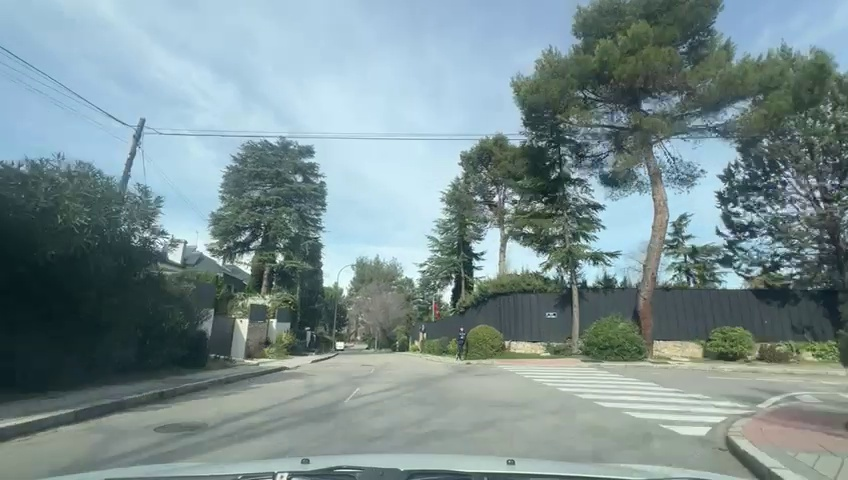
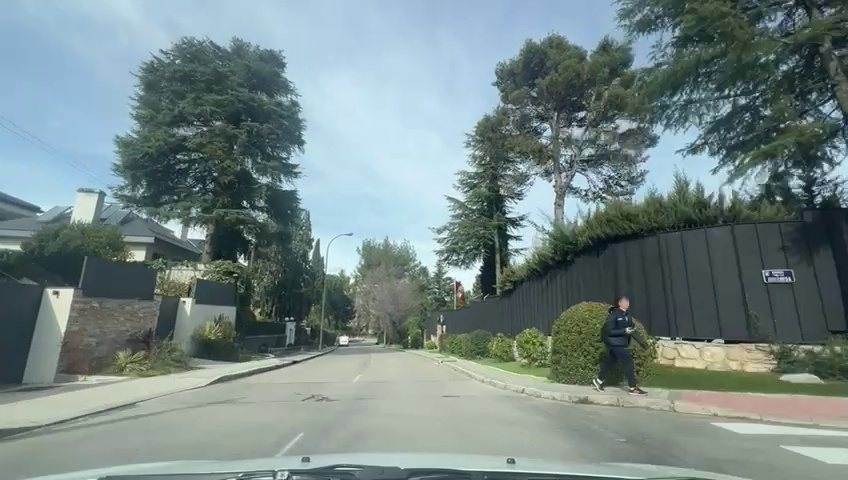
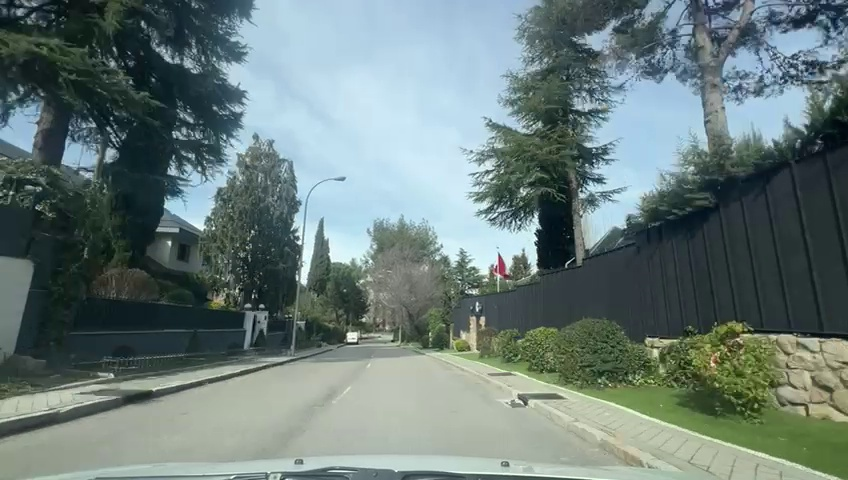
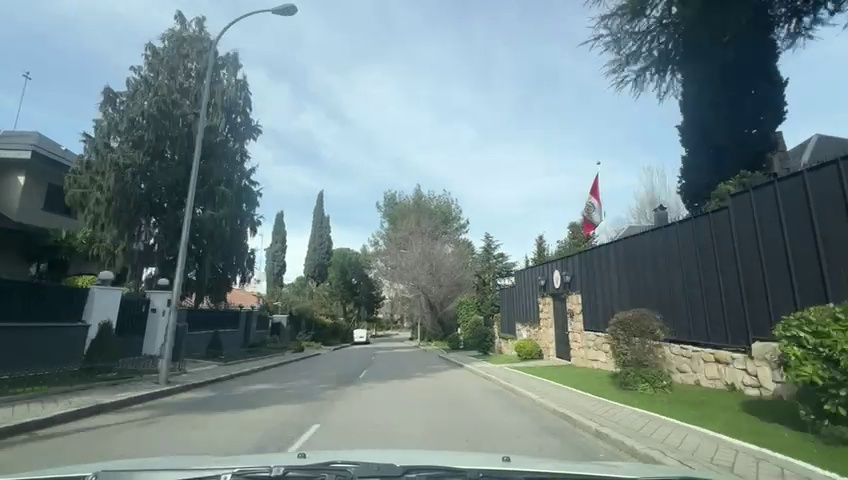
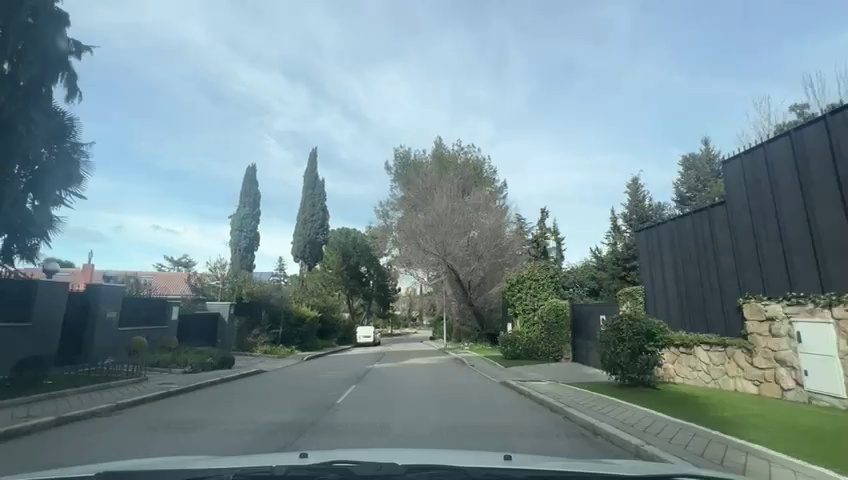
Situation: Pedestrian
Question: Is the ego vehicle traveling on a narrow street with sidewalks or bike lanes directly adjacent to the roadway?
Answer: Yes
Reasoning: the road is narrow with sidewalks exactly next to the lane

Situation: Pedestrian
Question: Are pedestrians, cyclists or motorbikes moving alongside the ego vehicle on the right side?
Answer: Yes
Reasoning: there is one person walking on the right side

Situation: Pedestrian
Question: Could a pedestrian's current path intersect with the trajectory of the ego vehicle?
Answer: Yes
Reasoning: the pedestrain on the right side might enter the ego lane

Situation: Pedestrian
Question: Are pedestrians, cyclists or motorbikes moving alongside the ego vehicle on the left side?
Answer: No
Reasoning: there is no one on the left side